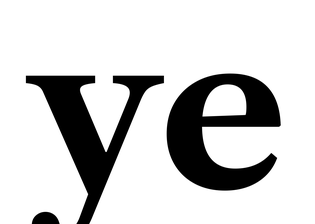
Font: LibreCaslonText_Bold